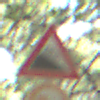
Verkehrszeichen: Gefaelle10
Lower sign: UeberholverbotKraftfahrzeuge
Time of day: Midday
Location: Outdoor (Nature)
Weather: Clear
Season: NotSpecified
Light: Natural